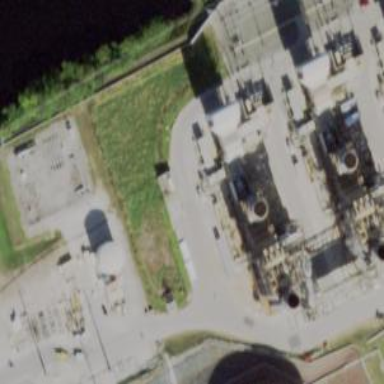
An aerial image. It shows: Gas-powered generator. It is gas turbine type generator.